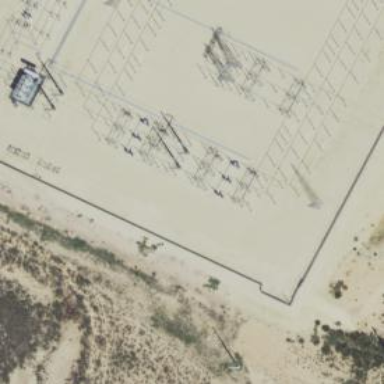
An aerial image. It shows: Switch for power supply.